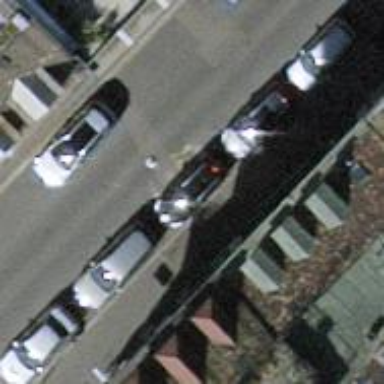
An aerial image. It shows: Parking lane for vehicles.